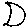
Label: moon